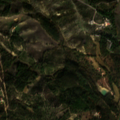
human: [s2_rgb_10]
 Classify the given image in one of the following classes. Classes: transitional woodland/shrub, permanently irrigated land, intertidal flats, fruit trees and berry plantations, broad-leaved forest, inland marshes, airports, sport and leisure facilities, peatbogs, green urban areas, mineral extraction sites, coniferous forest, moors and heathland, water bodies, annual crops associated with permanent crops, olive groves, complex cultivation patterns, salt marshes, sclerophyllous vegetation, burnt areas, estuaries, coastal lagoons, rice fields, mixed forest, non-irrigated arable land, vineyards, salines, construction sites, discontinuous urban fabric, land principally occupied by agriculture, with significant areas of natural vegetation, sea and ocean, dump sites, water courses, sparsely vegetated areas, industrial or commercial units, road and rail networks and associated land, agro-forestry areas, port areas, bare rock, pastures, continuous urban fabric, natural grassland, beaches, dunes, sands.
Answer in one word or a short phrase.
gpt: non-irrigated arable land, annual crops associated with permanent crops, complex cultivation patterns, land principally occupied by agriculture, with significant areas of natural vegetation, mixed forest